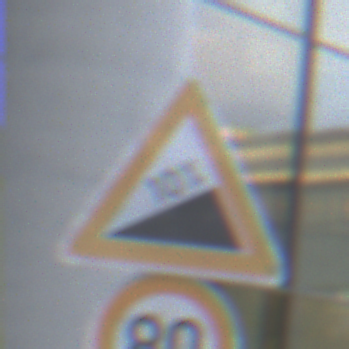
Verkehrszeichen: Steigung10
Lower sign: Geschwindigkeit80
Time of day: SunriseSunset
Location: Outdoor (Urban)
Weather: PartlyCloudy
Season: NotSpecified
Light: Natural